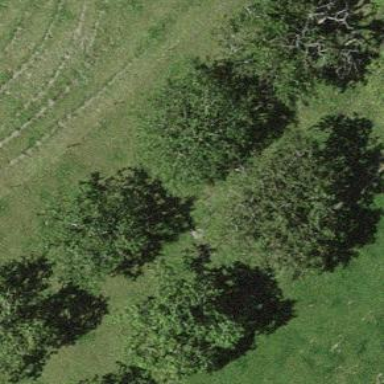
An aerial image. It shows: Orchard.